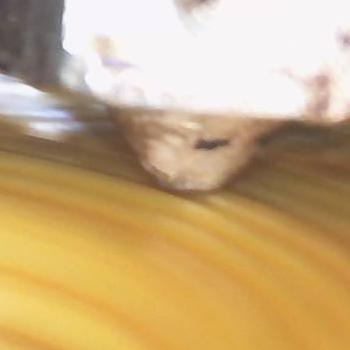
Flow rate: 78%